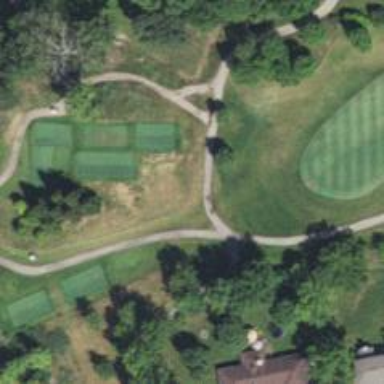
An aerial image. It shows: Service road used as golf cart path.